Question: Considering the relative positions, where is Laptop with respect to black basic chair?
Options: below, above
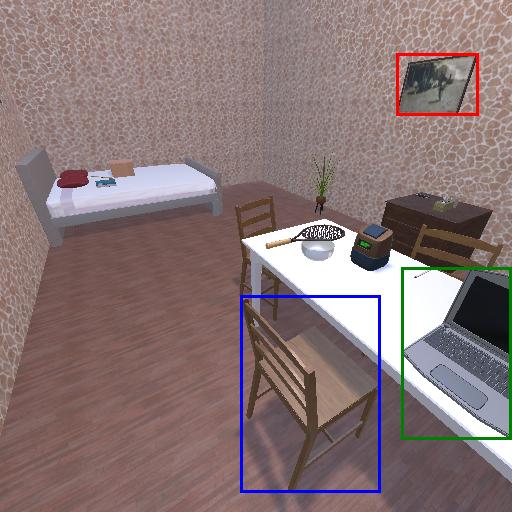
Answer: below